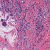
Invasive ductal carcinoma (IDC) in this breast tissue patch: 1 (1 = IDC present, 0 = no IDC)